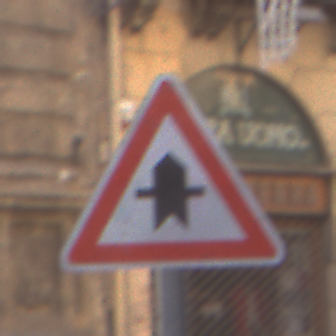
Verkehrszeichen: Vorfahrt
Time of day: SunriseSunset
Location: Outdoor (Urban)
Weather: PartlyCloudy
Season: NotSpecified
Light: Natural